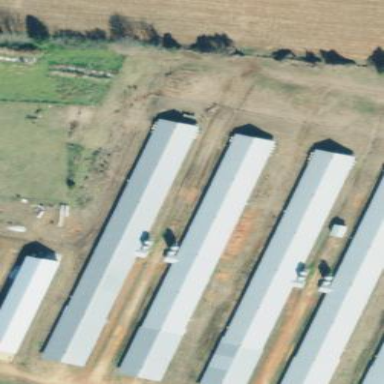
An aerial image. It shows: Poultry house.